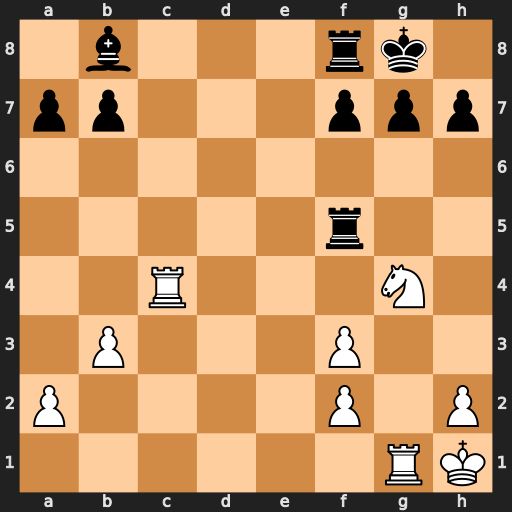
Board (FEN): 1b3rk1/pp3ppp/8/5r2/2R3N1/1P3P2/P4P1P/6RK
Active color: w
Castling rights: -
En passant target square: -
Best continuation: Nh6+ Kh8 Nxf5